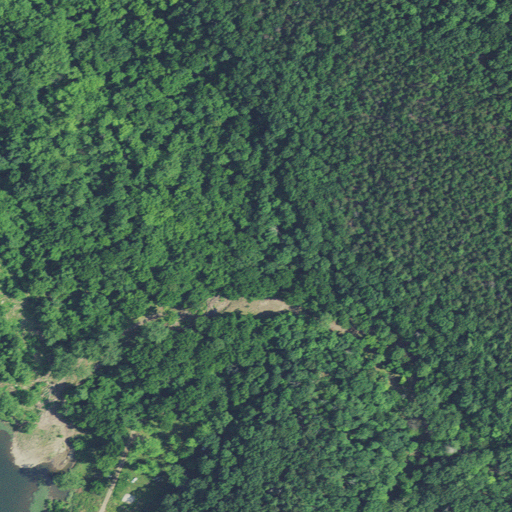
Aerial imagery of valley in West Virginia named Mine Hollow containing deciduous forest, mixed forest, woody wetlands, open water, and open development